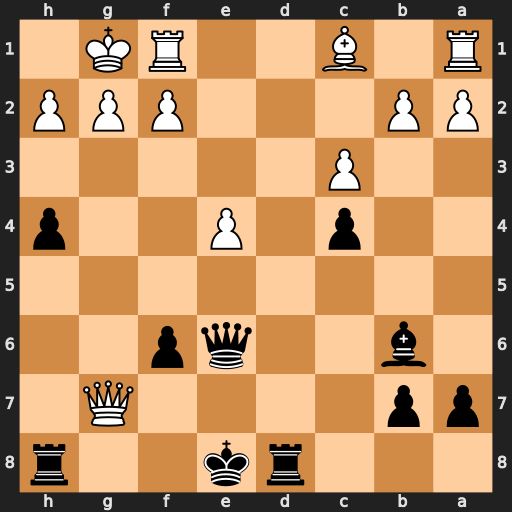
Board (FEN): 3rk2r/pp4Q1/1b2qp2/8/2p1P2p/2P5/PP3PPP/R1B2RK1
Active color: b
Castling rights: k
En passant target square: -
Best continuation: Rg8 Qh7 Qg4 Qxg8+ Qxg8